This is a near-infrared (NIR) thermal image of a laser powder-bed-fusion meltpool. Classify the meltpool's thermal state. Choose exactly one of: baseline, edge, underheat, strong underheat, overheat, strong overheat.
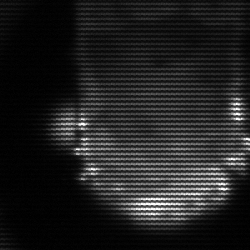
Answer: baseline